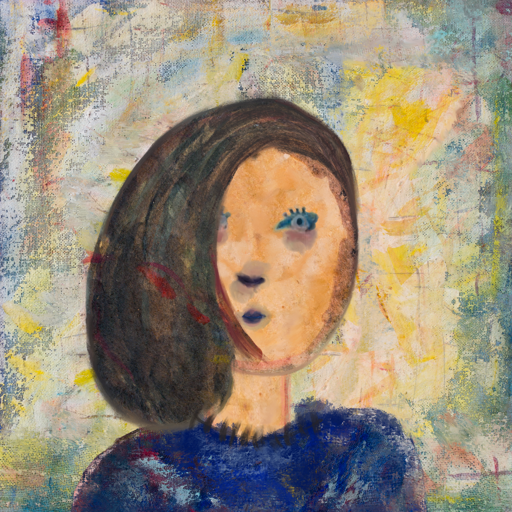
Background: Irani, Head And Neck Front: Childish, Face Front: Hill_Girl, Bust: Irani, Hair Front: Gypsy_Mother, Head Accessory: Blank, Second Necklace: Blank, Necklace: In_The_Sun, Baby: Blank